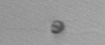
Label: nanoplankton_mix